Question: I am using localization actionfilterattribute and it is working perfectly fine, except I need it to redirect from '/' to '/en' with status code of '301' instead of '302'. How can I fix this?
## Code
'''
public class Localize : ActionFilterAttribute
{
public override void OnActionExecuting(ActionExecutingContext filterContext)
{
// .. irrelevent logic here ..
// Set redirect code to 301
filterContext.HttpContext.Response.Status = "301 Moved Permanently";
filterContext.HttpContext.Response.StatusCode = 301;
// Redirect
filterContext.Result = new RedirectResult("/" + cookieLanguage);
base.OnActionExecuting(filterContext);
}
}
'''
## Proof

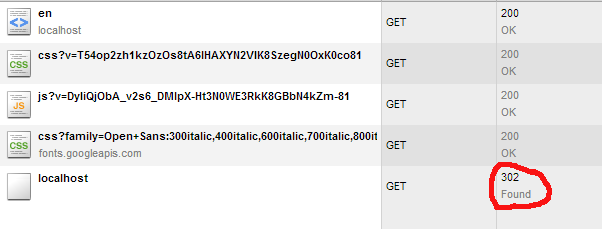
Answer: 'RedirectResult' has a constructor overload that takes the url and a bool to indicate if the redirect should be permanent:
'''
filterContext.Result = new RedirectResult("/" + cookieLanguage, true);
'''
From what I can see, this should be available in MVC 4.